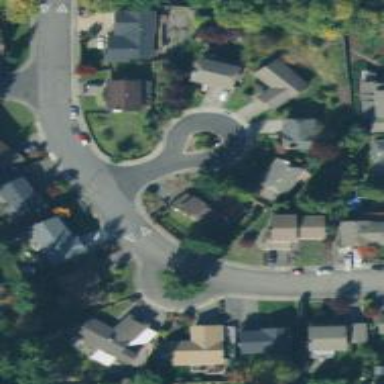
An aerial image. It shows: Turning loop on the road.